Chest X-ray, PA view. Patient: 66 years old, sex M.
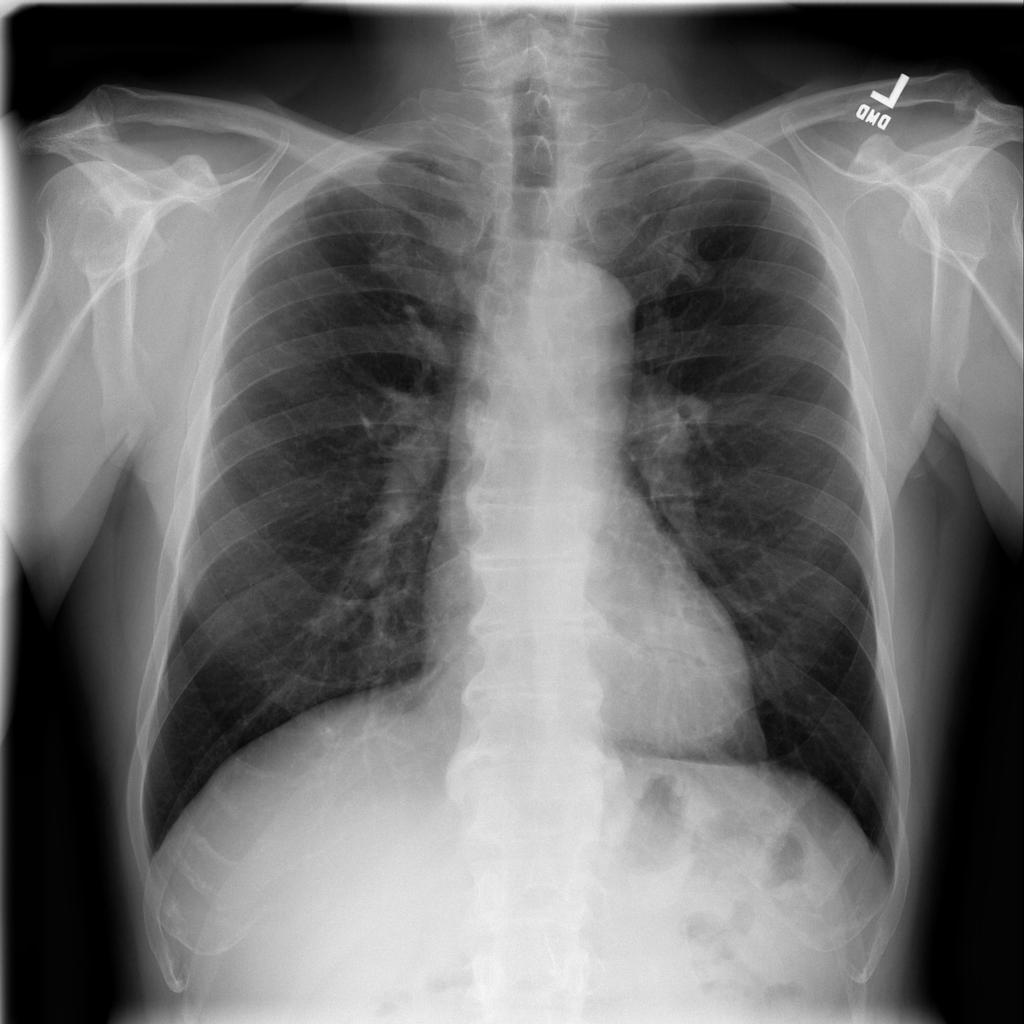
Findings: No Finding